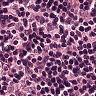
Metastatic tissue present: no